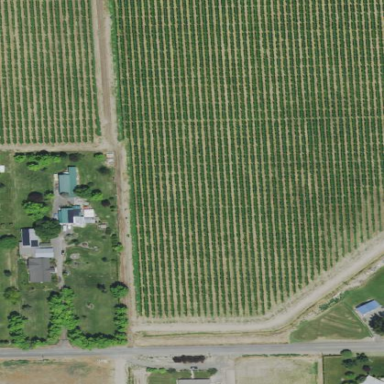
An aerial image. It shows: Orchard.